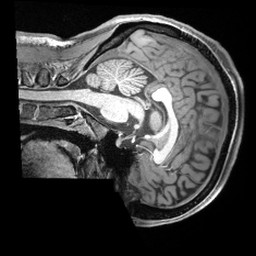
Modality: T1w
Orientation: sagittal
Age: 28
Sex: female
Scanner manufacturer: siemens
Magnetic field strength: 3 T
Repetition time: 2.4 s
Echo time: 0.00226 s